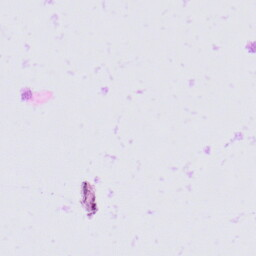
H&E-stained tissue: Prostate